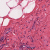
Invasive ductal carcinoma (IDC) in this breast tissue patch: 0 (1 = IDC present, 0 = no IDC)